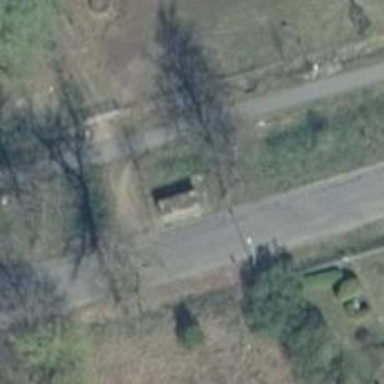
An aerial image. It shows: Public transport shelter.